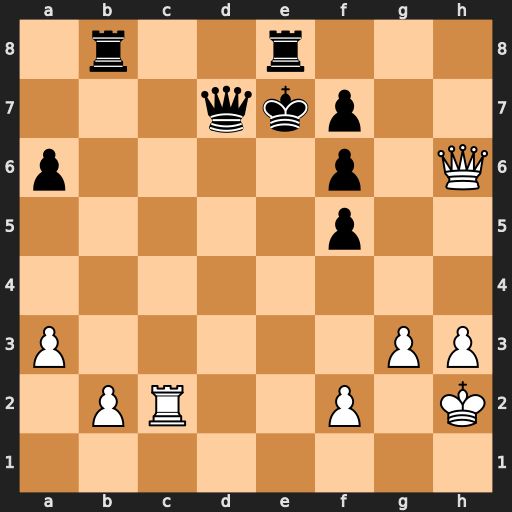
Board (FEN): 1r2r3/3qkp2/p4p1Q/5p2/8/P5PP/1PR2P1K/8
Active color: w
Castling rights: -
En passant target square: -
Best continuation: Re2+ Kd8 Rd2 Qxd2 Qxd2+